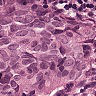
Metastatic tissue present: yes